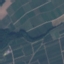
Land use / land cover: PermanentCrop